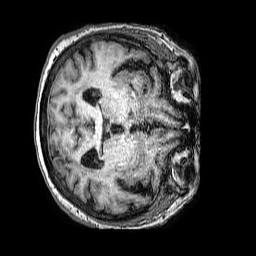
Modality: T1w
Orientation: axial
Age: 76
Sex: female
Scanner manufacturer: philips
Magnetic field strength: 3 T
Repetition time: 0.006805 s
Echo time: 0.003123 s